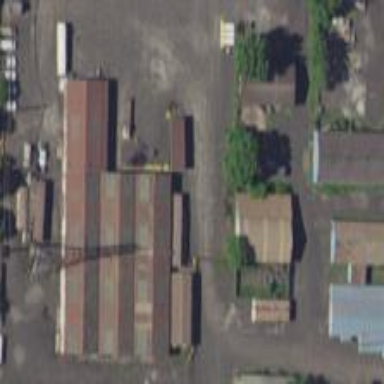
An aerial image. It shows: Industrial building.